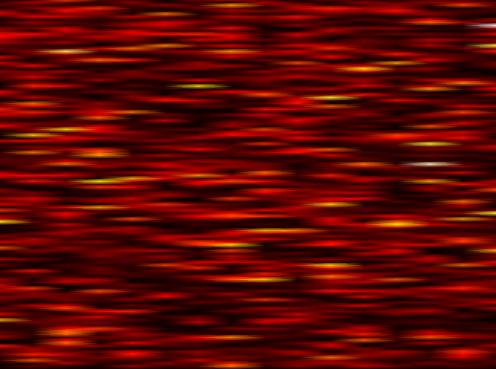
Label: FBMC